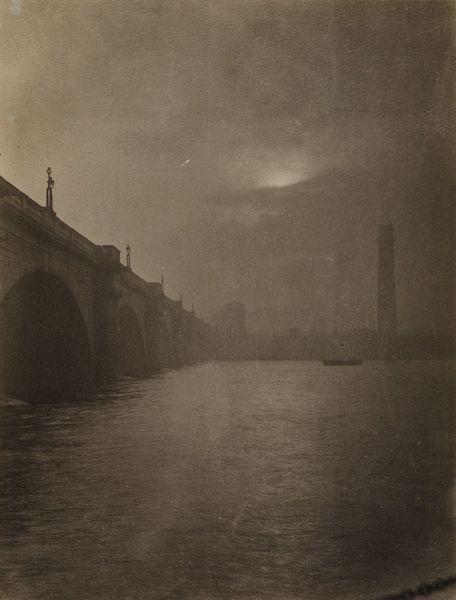
Titel: Waterloo Bridge
Künstler: Frederick Hollyer
Standort: Hamburg
Institution: Museum für Kunst und Gewerbe Hamburg
Schlagwörter: fluss, stadt, kanal, sonne, papier, nebel, tau, foto, fotografie, photographie, stadtansicht, photo, waterloo, themse, lichtbild, piktoralismus, kunstfotografie, bridge, landschaftsphotographie, landschaftsfotografie, piktorialismus, alte stadtansicht, bildwerke, angewandte und bildende kunst, hessische systematik, alte ansicht, platindruck, platinotypie, passepartouriert, künstlerische, brücke, pictorialismus, flußbrücke, kanalbrücke